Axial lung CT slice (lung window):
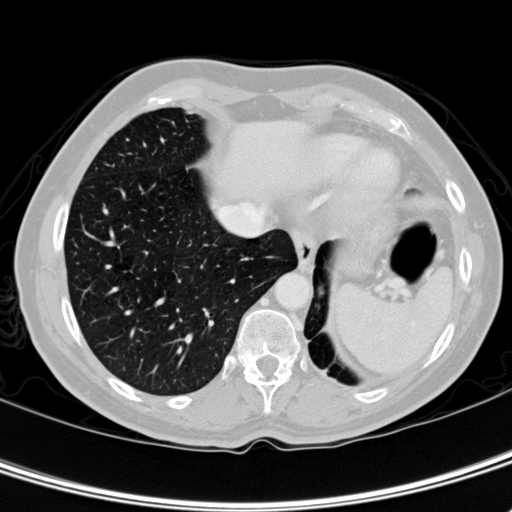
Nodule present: no